Field crop: maize
Growth stage: 1
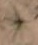
Species: salsola